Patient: sex M, age 69
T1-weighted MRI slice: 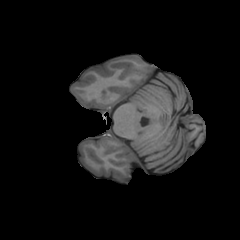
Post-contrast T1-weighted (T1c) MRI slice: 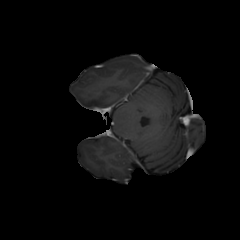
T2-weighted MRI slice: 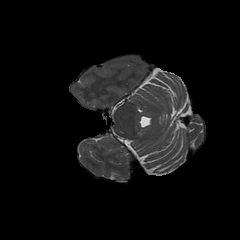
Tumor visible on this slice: no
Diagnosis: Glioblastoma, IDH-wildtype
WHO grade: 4